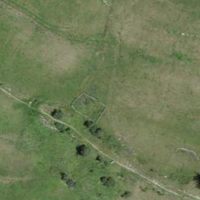
EUNIS habitat code: 26
Species observed at this site:
Tussilago farfara
Equisetum palustre
Gymnadenia conopsea